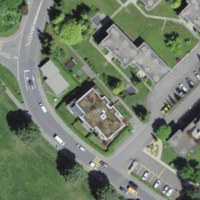
EUNIS habitat code: 54
Species observed at this site:
Plantago major
Aesculus hippocastanum